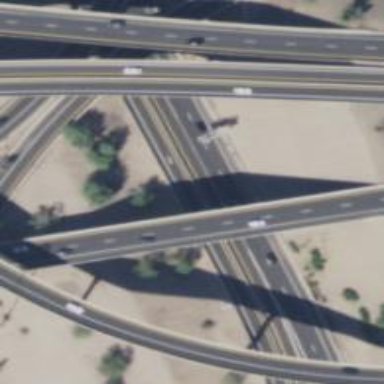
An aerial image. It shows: Motorway link.